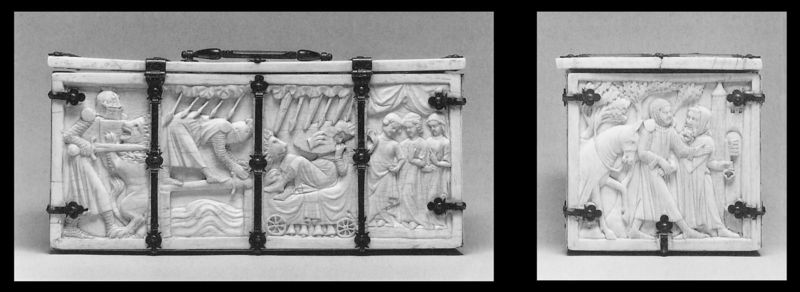
Titel: Schmuckkästchen mit Szenen aus Rittergeschichten
Standort: Herstellungsort: Frankreich (EU - F)
Institution: Baltimore, Walters Art Museum
Schlagwörter: mann, wasser, weiß, frauen, menschen, frau, holz, marmor, männer, schwarz, stein, drei, boot, esel, kinder, pferd, räder, turm, henkel, relief, figuren, rad, wagen, seitenansicht, bett, metall, balken, eisen, truhe, deckel, bücken, schwert, schachtel, helm, ritter, rüstung, liege, sarg, glocke, jesus, löwe, speer, speere, schatulle, schrein, reliquie, glocken, beschläge, schnallen, aufriss, sarkophag, seitenriss, schildfrauen